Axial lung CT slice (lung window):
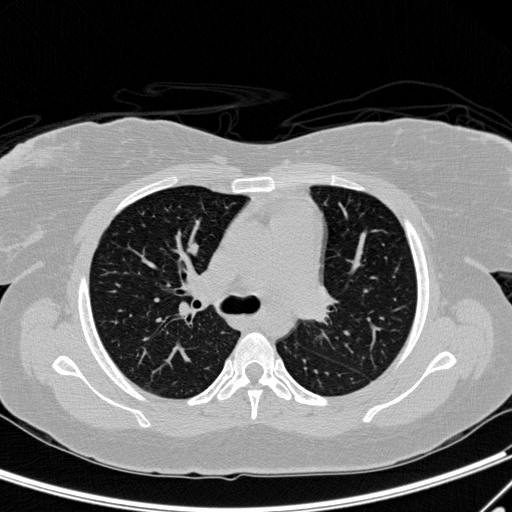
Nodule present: no